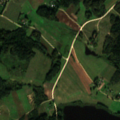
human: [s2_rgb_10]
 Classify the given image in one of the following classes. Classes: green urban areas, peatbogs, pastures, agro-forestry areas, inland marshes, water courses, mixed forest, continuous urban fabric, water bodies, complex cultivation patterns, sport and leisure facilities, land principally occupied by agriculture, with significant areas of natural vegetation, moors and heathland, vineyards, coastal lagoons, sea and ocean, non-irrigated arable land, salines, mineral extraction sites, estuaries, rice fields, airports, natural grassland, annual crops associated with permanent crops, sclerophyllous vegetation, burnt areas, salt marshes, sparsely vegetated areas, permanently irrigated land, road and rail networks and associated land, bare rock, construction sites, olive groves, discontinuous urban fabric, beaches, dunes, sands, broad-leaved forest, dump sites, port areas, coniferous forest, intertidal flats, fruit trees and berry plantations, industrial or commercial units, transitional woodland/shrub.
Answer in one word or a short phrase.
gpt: non-irrigated arable land, pastures, land principally occupied by agriculture, with significant areas of natural vegetation, broad-leaved forest, coniferous forest, mixed forest